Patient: sex M, age 42
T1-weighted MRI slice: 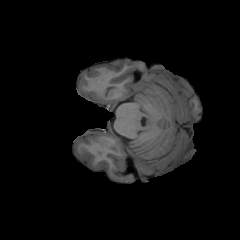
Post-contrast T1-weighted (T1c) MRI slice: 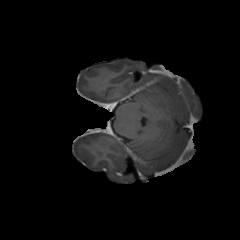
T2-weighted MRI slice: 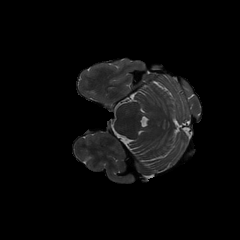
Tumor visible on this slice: no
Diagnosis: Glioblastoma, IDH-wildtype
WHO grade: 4